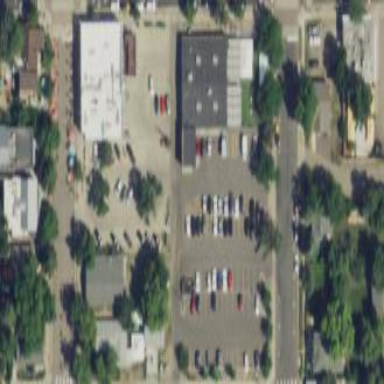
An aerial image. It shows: Retail area.